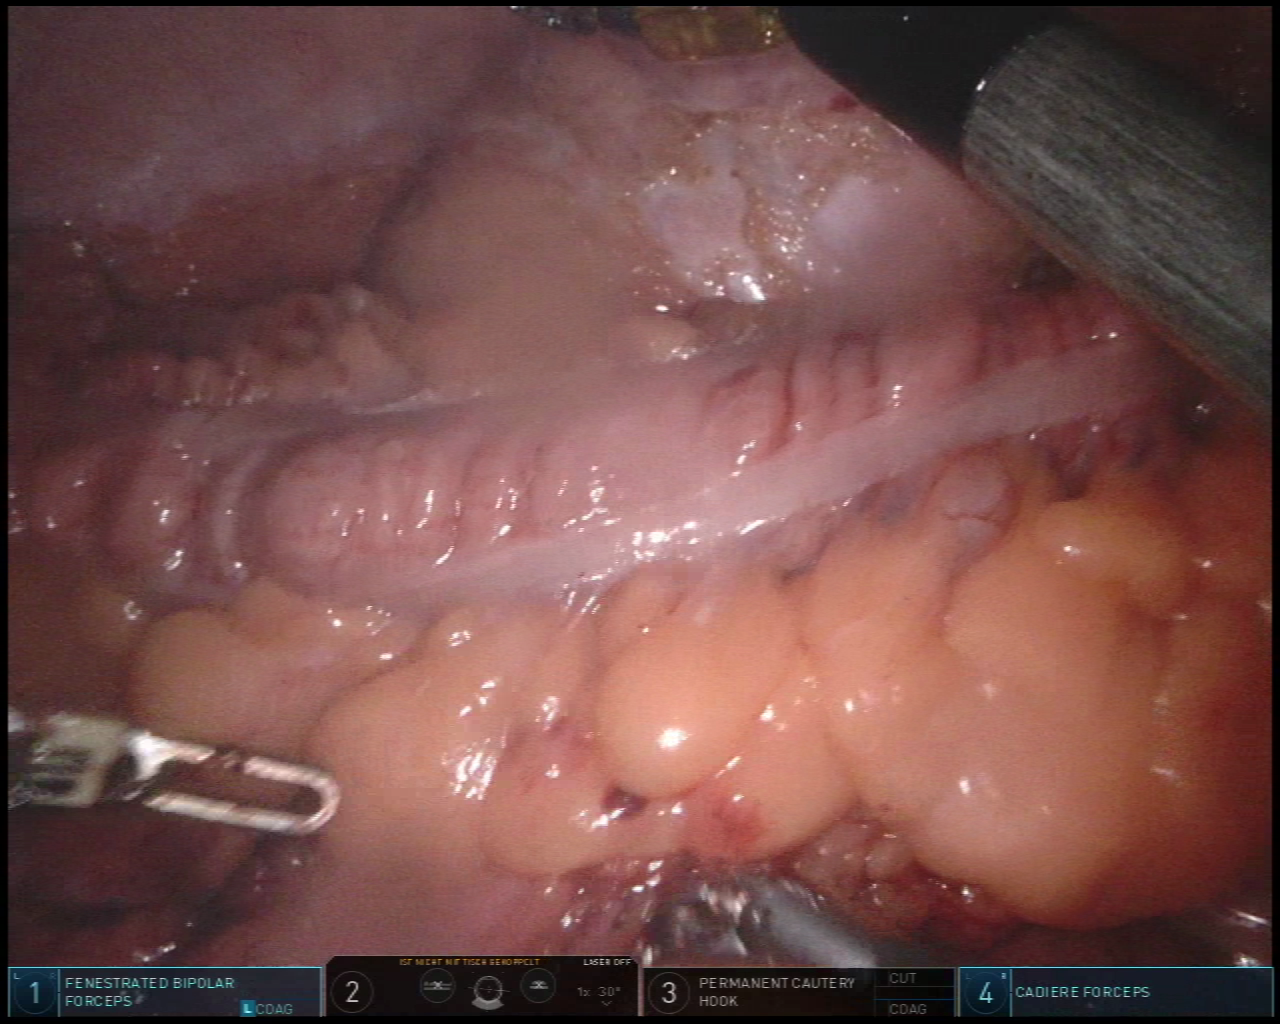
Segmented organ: colon
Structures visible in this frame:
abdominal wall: yes
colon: yes
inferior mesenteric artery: no
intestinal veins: no
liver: no
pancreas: no
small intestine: yes
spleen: no
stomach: no
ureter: no
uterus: no
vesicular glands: no